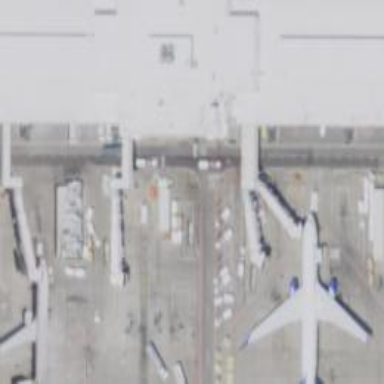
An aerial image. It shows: Airport gate.